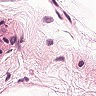
Metastatic tissue present: no